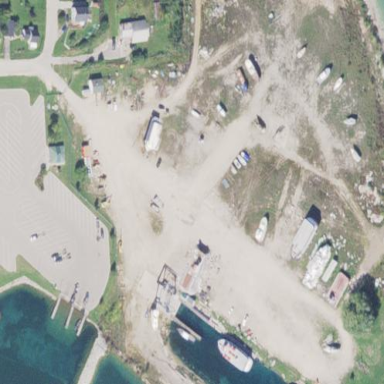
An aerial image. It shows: Boat storage area.